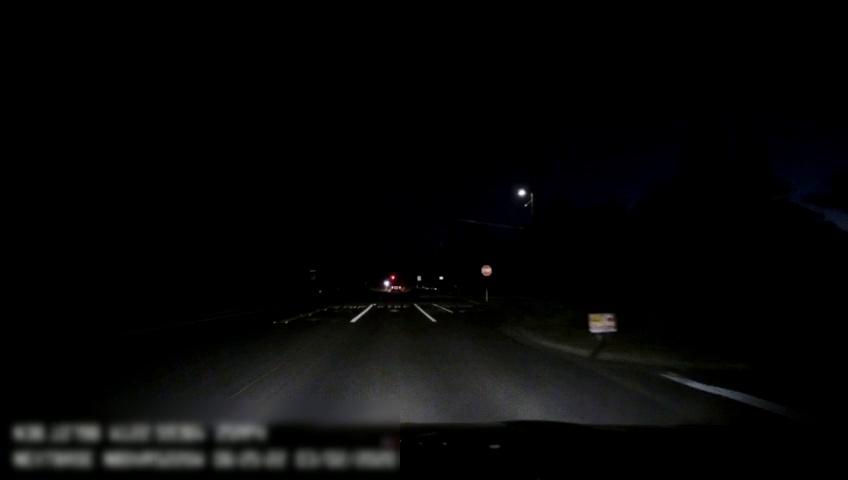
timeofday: Night
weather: Other
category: Drivable Space
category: Vehicles | SUV
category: Lanes | Alternate Lane
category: Lanes | Current Lane
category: Lanes | Current Lane
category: Lanes | Alternate Lane
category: Lanes | Alternate Lane
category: Lanes | Alternate Lane
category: Traffic | Signs